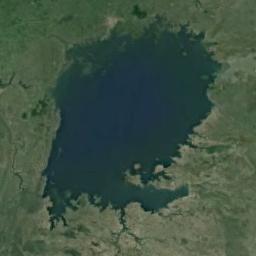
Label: lake